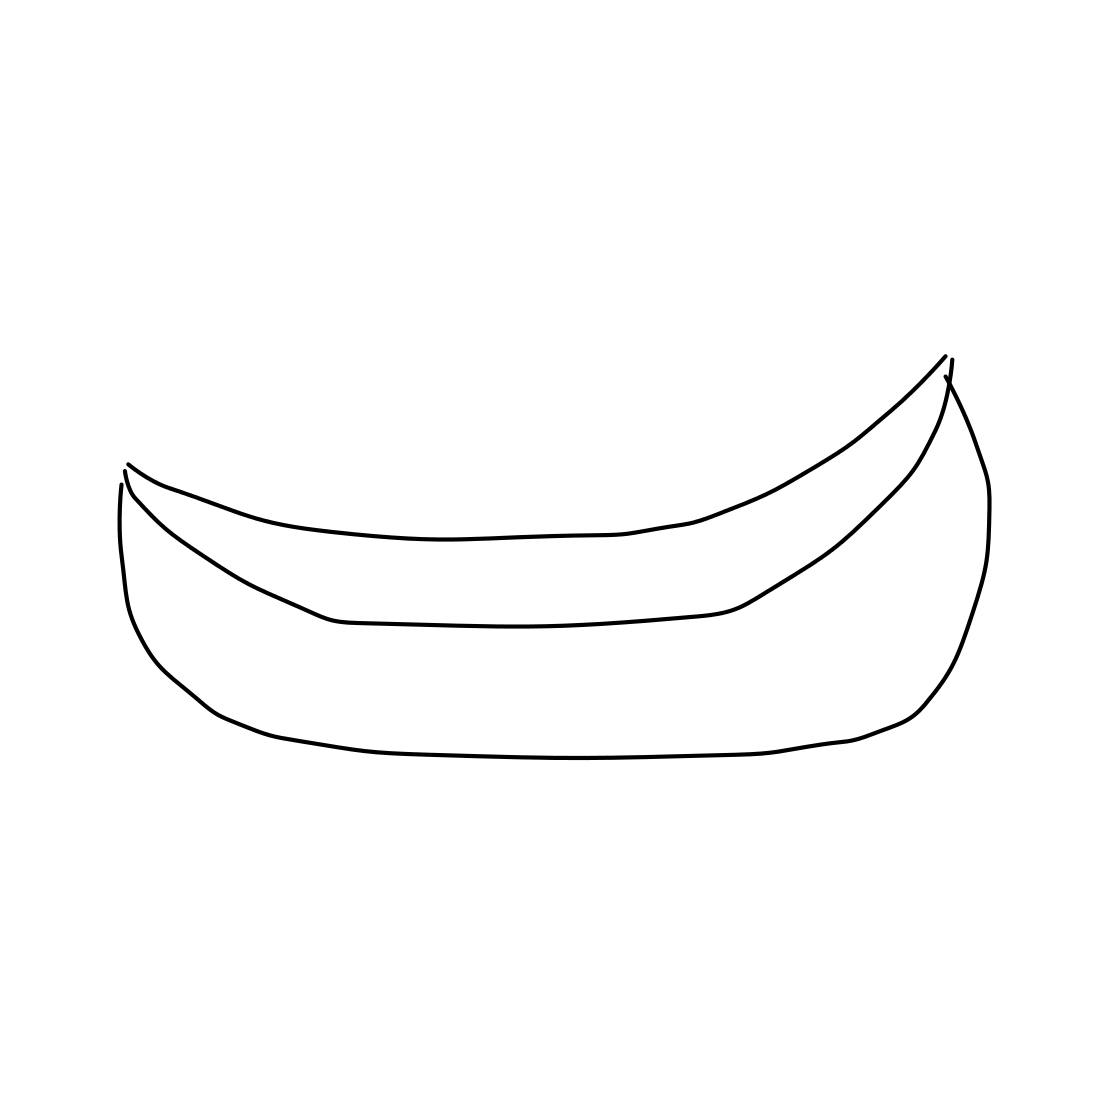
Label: canoe